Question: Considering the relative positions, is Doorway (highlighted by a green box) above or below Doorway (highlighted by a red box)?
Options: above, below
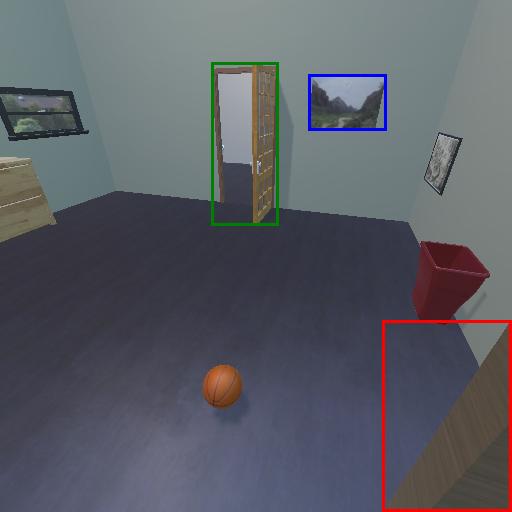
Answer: above